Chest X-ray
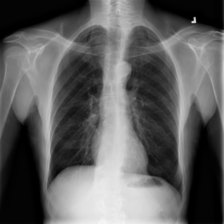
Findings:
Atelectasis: negative
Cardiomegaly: negative
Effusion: negative
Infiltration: negative
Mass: negative
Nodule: negative
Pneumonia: negative
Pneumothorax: negative
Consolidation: negative
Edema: negative
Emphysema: negative
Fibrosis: negative
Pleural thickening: negative
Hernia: negative